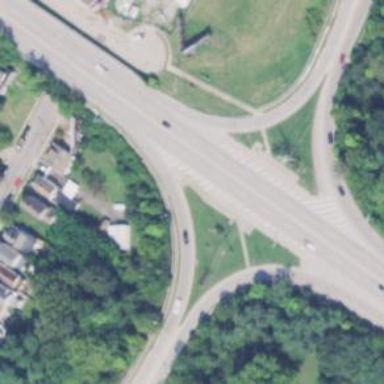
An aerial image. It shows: Trunk link highway.